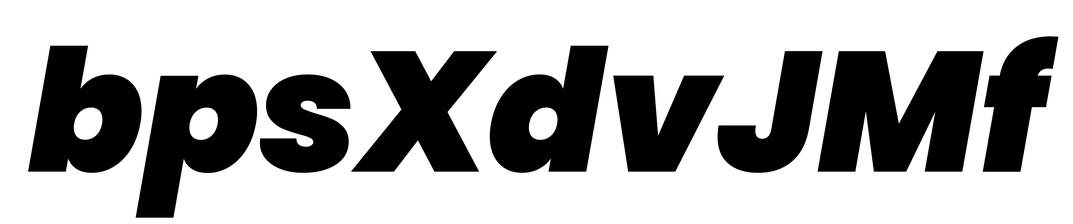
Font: Poppins-BlackItalic